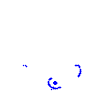
Particle: kaon